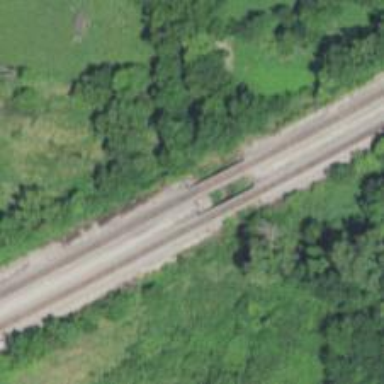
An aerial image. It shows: Railway track.